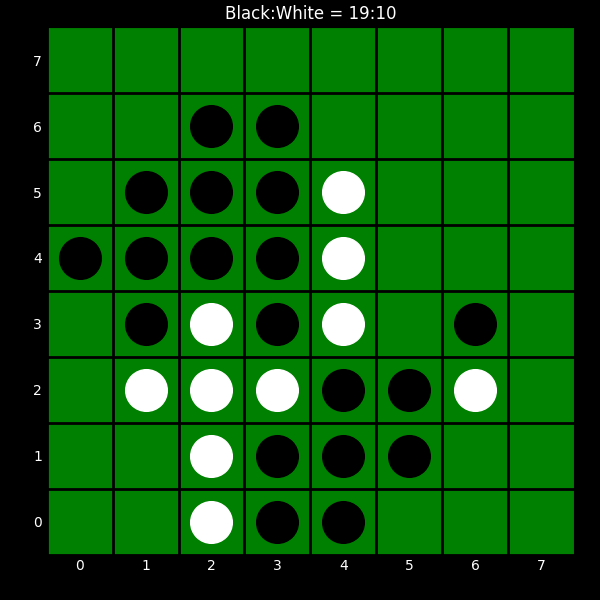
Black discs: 19
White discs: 10